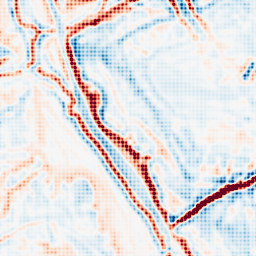
Category: multiscale
Decomposition family: log
Decomposition parameters: sigma: 3
Upsampling method: sinc_blackman
Upsampling parameters: scale: 4
kernel_size: 4
Upsampling scale: 4